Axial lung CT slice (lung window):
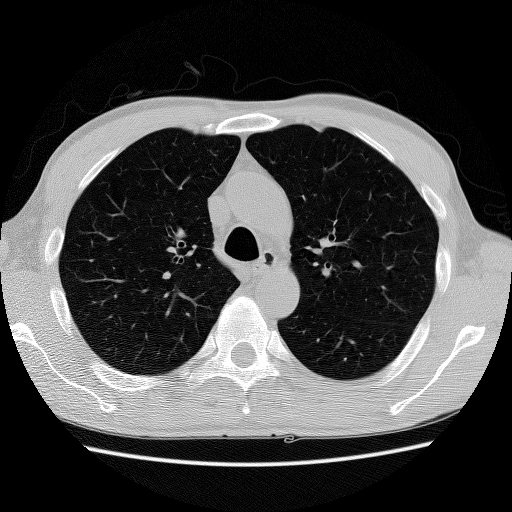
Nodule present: no